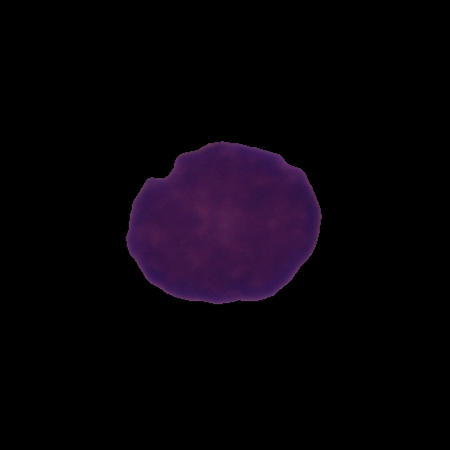
Label: cancer